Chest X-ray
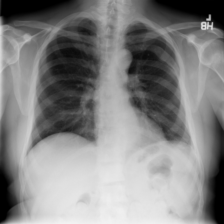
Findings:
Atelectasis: negative
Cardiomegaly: negative
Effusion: negative
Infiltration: negative
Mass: negative
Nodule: negative
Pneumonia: negative
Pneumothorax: negative
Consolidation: negative
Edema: negative
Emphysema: negative
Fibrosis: negative
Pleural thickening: negative
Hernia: negative